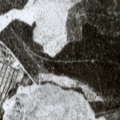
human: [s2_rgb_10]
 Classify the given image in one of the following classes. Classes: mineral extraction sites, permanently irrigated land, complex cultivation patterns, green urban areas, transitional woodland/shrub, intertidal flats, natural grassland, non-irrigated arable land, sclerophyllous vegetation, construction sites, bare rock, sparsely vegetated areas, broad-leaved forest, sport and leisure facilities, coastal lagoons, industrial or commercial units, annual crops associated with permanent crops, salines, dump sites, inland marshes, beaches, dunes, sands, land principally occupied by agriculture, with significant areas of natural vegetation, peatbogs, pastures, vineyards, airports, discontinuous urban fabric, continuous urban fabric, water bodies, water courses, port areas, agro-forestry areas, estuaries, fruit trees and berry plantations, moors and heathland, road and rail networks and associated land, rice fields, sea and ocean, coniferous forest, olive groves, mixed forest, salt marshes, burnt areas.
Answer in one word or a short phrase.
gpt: coniferous forest, mixed forest, transitional woodland/shrub